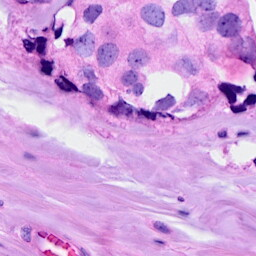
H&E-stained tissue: Breast